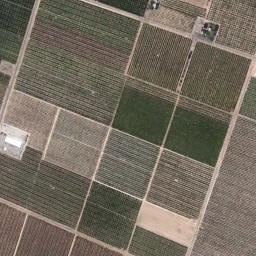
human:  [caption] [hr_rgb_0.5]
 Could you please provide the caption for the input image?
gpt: There are some green and bare rectangular farmland .

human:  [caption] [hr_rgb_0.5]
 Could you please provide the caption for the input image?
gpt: Several dirt roads are in rectangular farmlands .

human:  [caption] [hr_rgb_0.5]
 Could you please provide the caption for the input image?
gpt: Some rectangular farmlands of different sizes are neatly arranged on the ground and some houses are surrounded by these farmlands .

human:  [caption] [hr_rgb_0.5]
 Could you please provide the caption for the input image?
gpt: Many neatly arranged green, Brown and khaki mixed rectangular farmlands of different sizes .

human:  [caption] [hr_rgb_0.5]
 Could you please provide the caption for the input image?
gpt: There are some green rectangular farmlands and brown ones .